Question: I want my drawed line to be cut off when it exceeds the max length (100px) but the line keeps restricting inside a rectangle.
I think I'm missing something obvious but I can't figure it out.

'''
var midX = canvas.width/2,
midY = canvas.height/2,
x = (mouseCurrent.x - midX),
y = (mouseCurrent.y - midY),
maxX = midX+clamp(x,-MAX_LENGTH,MAX_LENGTH),
maxY = midY+clamp(y,-MAX_LENGTH,MAX_LENGTH);
ctx.moveTo(midX, midY);
ctx.lineTo(maxX, maxY);
'''
I've created a fiddle to show my problem:
## fiddle
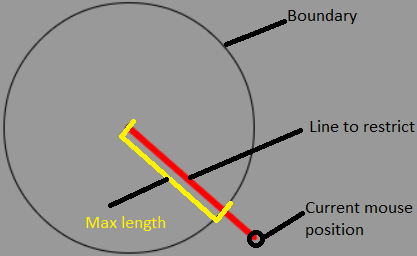
Answer: Here's one way:
- - -
Example code and a Demo: <URL>
'''
<!doctype html>
<html>
<head>
<link rel="stylesheet" type="text/css" media="all" href="css/reset.css" /> <!-- reset css -->
<script type="text/javascript" src="http://code.jquery.com/jquery.min.js"></script>
<style>
body{ background-color: ivory; }
#canvas{border:1px solid red;}
</style>
<script>
$(function(){
var canvas=document.getElementById("canvas");
var ctx=canvas.getContext("2d");
var canvasOffset=$("#canvas").offset();
var offsetX=canvasOffset.left;
var offsetY=canvasOffset.top;
var isDown=false;
var startX;
var startY;
draw(100,100);
function draw(x,y){
var cx=150;
var cy=150;
var r=50;
var dx=x-cx;
var dy=y-cy;
var angle=Math.atan2(dy,dx);
var xx=cx+r*Math.cos(angle);
var yy=cy+r*Math.sin(angle);
ctx.clearRect(0,0,canvas.width,canvas.height);
ctx.beginPath();
ctx.arc(cx,cy,r,0,Math.PI*2);
ctx.closePath();
ctx.stroke()
ctx.beginPath();
ctx.arc(x,y,5,0,Math.PI*2);
ctx.closePath();
ctx.fill();
ctx.beginPath();
ctx.moveTo(cx,cy);
ctx.lineTo(xx,yy);
ctx.stroke();
ctx.beginPath();
ctx.arc(xx,yy,5,0,Math.PI*2);
ctx.closePath();
ctx.fill();
}
function handleMouseMove(e){
mouseX=parseInt(e.clientX-offsetX);
mouseY=parseInt(e.clientY-offsetY);
draw(mouseX,mouseY);
}
$("#canvas").mousemove(function(e){handleMouseMove(e);});
}); // end $(function(){});
</script>
</head>
<body>
<canvas id="canvas" width=300 height=300></canvas>
</body>
</html>
'''